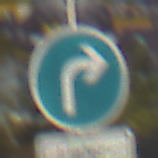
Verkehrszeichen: VorgeschriebeneFahrtrichtungRechts
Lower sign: BesondereFahrzeugeUndTransportgueter5
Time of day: MorningAfternoon
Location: Outdoor (Urban)
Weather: PartlyCloudy
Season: NotSpecified
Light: Natural